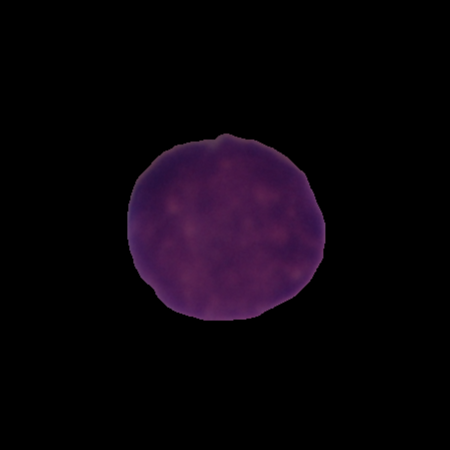
Label: healthy